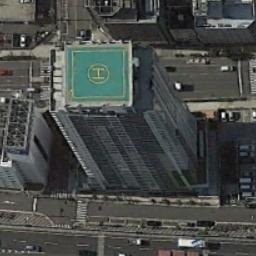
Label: commercial_area